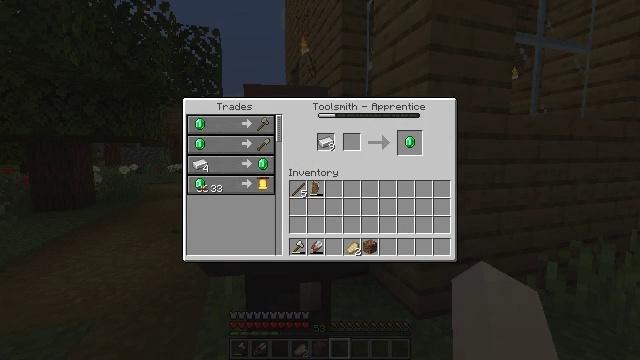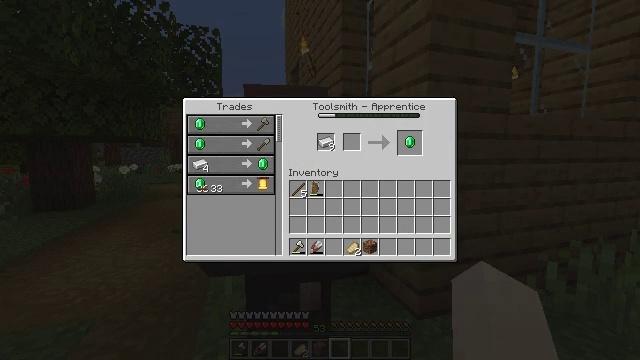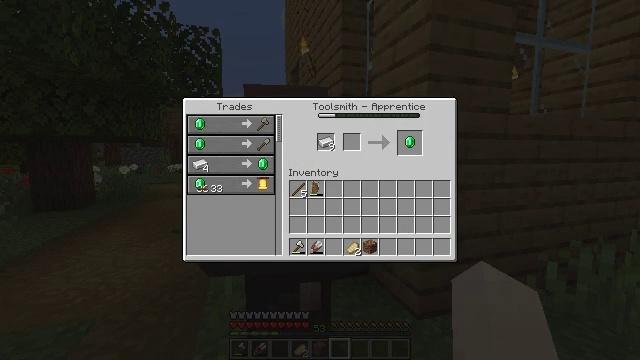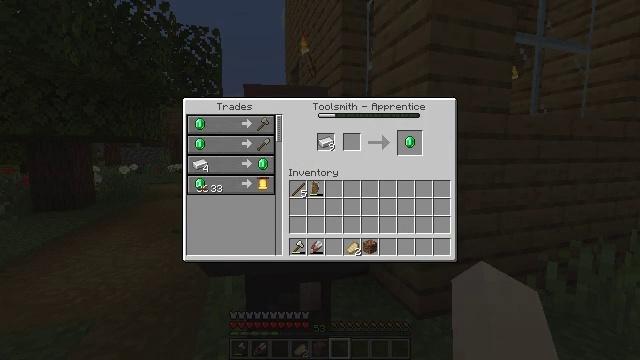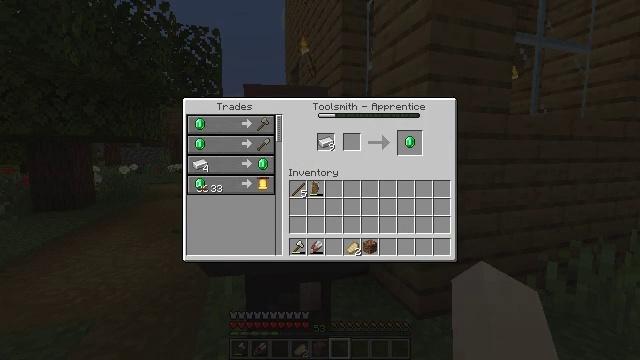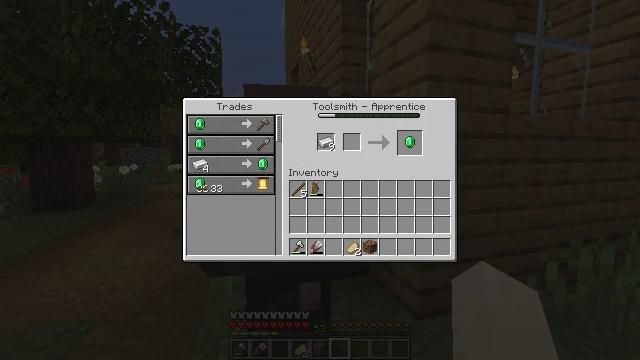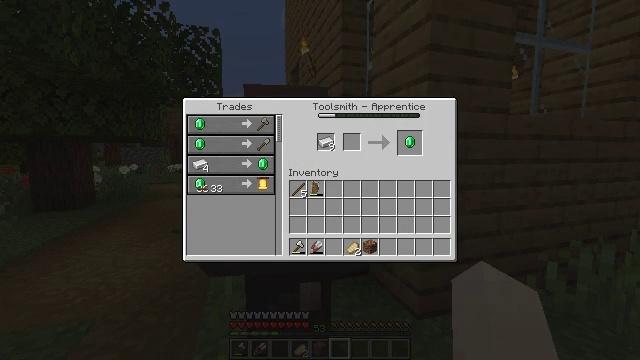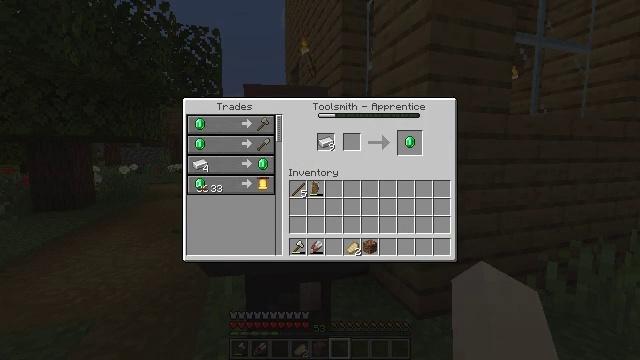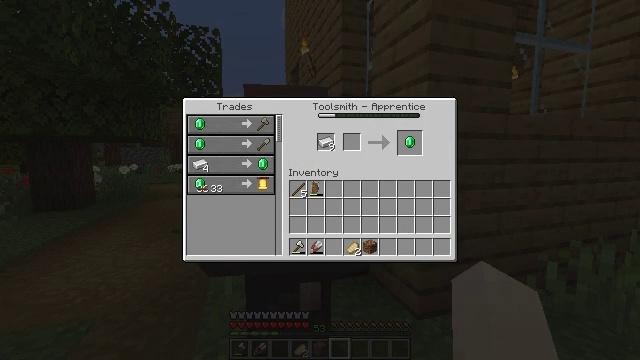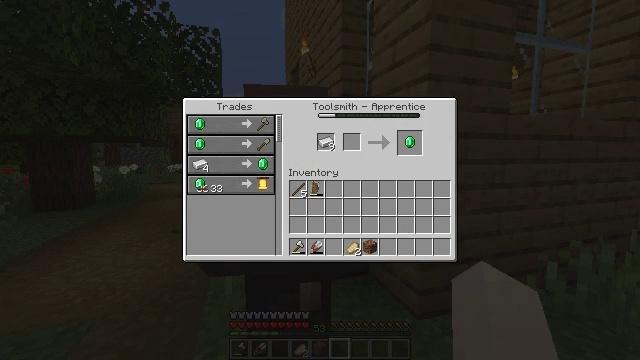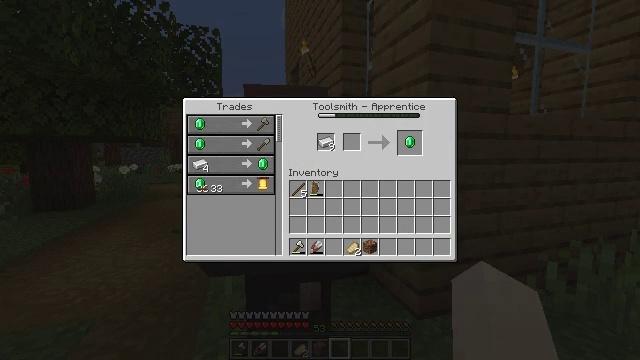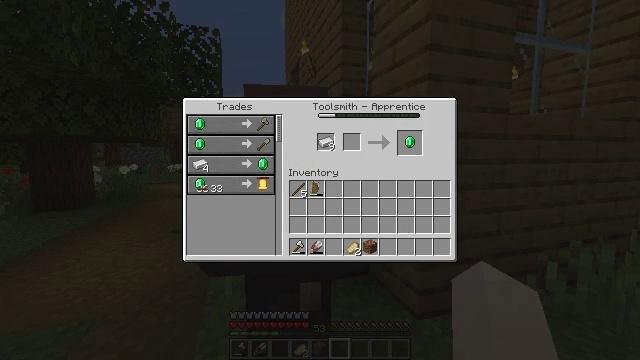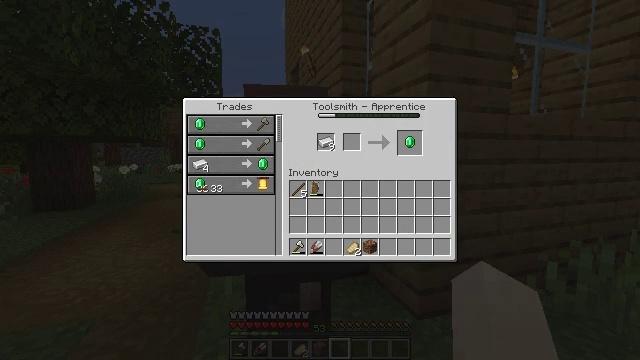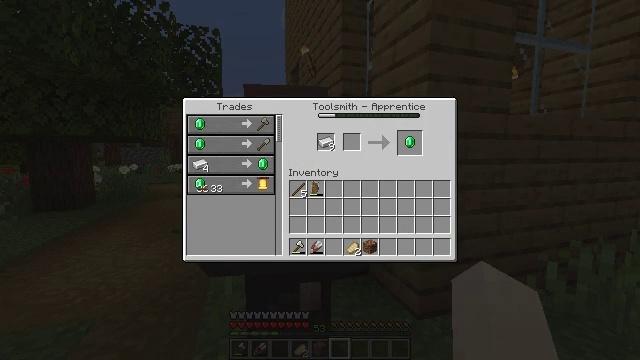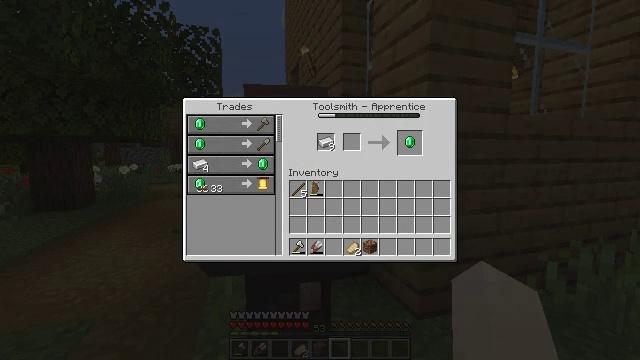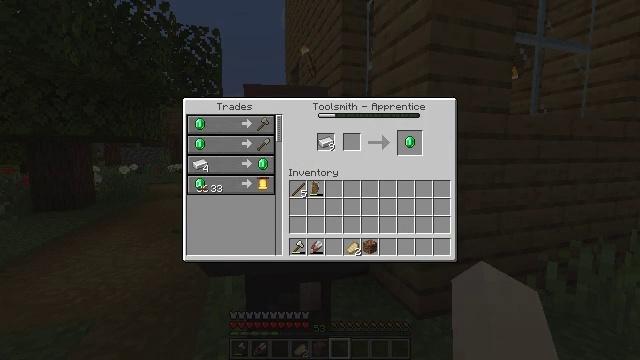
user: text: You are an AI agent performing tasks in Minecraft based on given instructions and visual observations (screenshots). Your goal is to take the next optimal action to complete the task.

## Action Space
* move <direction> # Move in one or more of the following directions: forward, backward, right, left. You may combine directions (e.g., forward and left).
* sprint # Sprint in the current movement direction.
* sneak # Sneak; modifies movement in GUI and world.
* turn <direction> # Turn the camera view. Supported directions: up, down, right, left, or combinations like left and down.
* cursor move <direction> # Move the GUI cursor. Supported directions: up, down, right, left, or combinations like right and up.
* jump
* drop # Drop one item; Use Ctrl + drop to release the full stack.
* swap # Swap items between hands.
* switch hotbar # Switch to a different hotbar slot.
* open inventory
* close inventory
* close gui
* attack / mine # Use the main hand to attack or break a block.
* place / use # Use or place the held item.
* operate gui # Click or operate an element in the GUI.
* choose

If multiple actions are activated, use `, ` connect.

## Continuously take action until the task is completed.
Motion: motion action
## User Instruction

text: Assemble materials to create a crossbow.
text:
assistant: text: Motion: no_op
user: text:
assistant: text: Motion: no_op
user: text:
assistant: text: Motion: no_op
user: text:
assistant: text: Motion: no_op
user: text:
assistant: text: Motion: no_op
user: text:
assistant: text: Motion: no_op
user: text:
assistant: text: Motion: no_op
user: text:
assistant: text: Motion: no_op
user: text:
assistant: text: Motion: no_op
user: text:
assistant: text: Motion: no_op
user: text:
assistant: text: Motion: no_op
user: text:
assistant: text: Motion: no_op
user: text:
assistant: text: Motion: no_op
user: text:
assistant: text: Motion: no_op
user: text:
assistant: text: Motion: no_op
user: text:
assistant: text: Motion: no_op
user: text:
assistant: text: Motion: no_op
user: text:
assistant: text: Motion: no_op
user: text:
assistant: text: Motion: no_op
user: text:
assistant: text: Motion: no_op
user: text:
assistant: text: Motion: no_op
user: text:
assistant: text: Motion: no_op
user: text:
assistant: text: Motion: no_op
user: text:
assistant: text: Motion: no_op
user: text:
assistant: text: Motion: no_op
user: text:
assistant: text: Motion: no_op
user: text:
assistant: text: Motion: no_op
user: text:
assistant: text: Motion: no_op
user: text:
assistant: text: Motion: no_op
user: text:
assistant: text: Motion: no_op